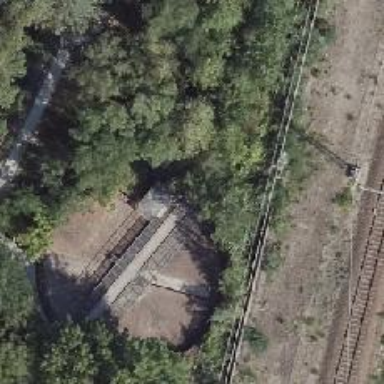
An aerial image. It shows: Disused railway track with metal footway.